Field crop: maize
Growth stage: 2
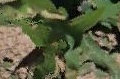
Species: maize